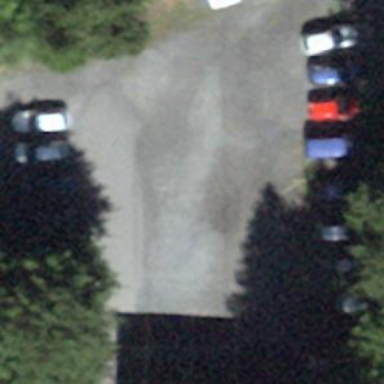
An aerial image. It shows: Parking area.